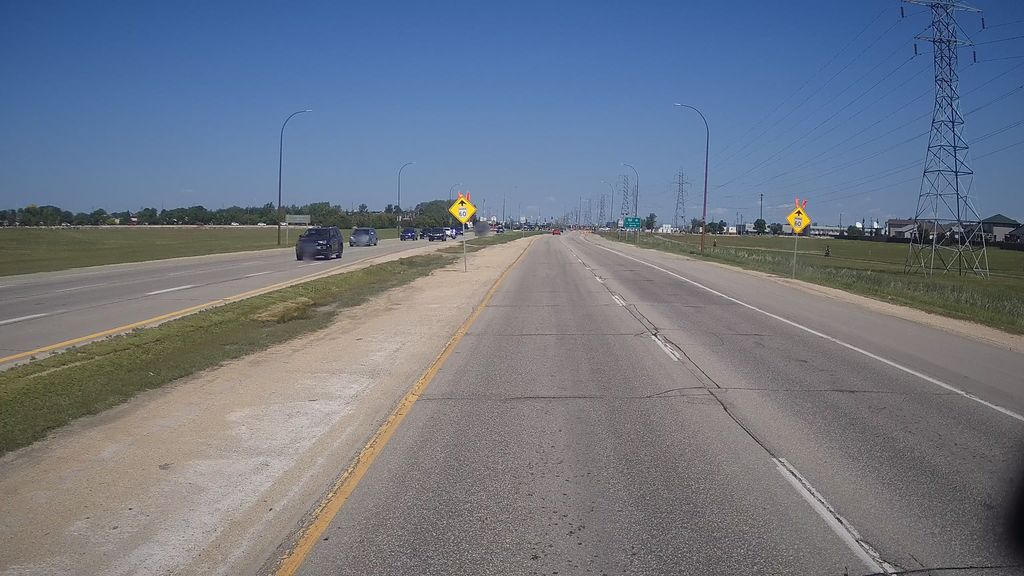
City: winnipeg